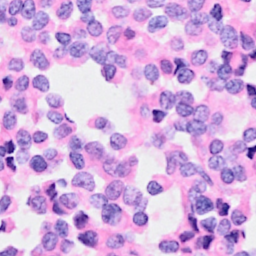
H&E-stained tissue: Breast